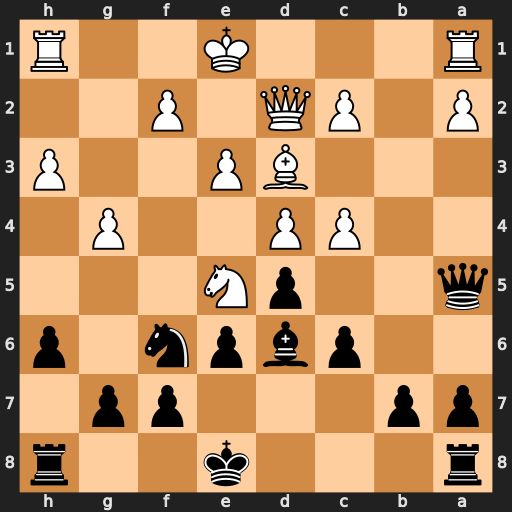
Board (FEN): r3k2r/pp3pp1/2pbpn1p/q2pN3/2PP2P1/3BP2P/P1PQ1P2/R3K2R
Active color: b
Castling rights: KQkq
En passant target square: -
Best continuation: Bb4 Qxb4 Qxb4+